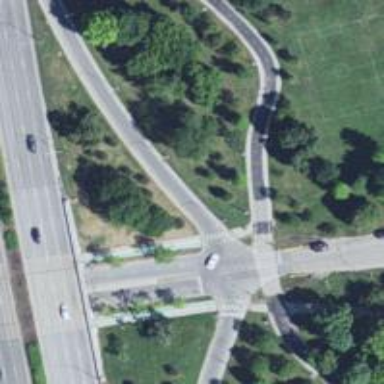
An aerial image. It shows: Uncontrolled zebra crossing on the road.